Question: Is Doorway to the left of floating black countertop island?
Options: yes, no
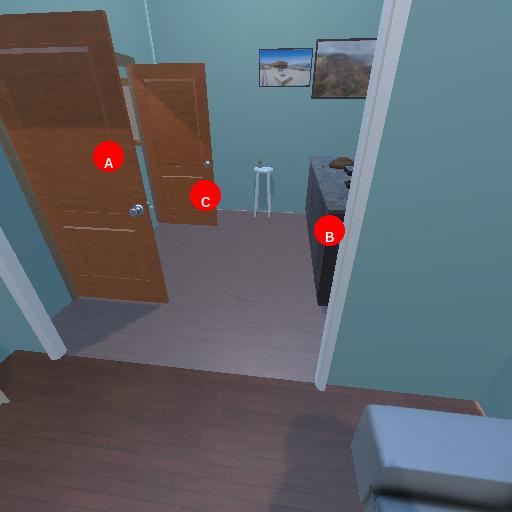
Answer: yes